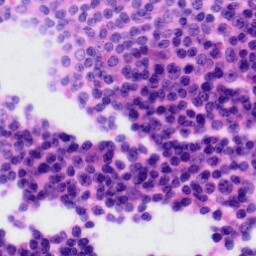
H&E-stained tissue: Tonsil